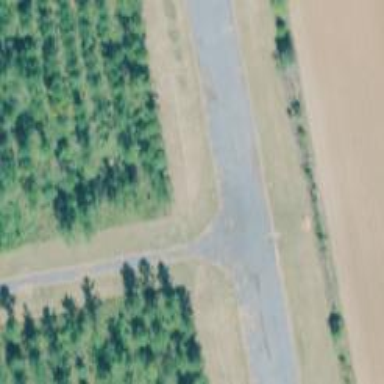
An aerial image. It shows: Asphalt runway at the airport.